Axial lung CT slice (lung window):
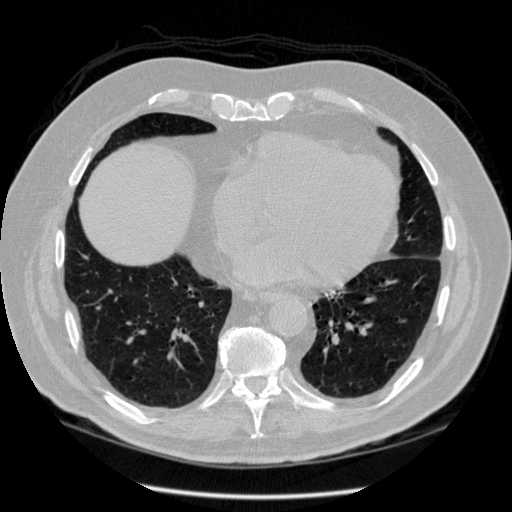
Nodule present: no